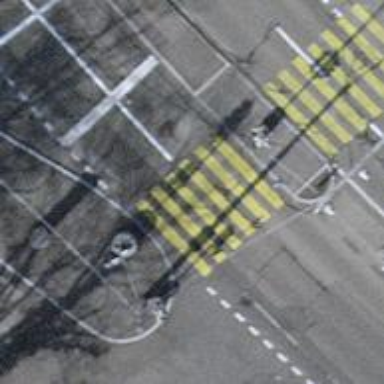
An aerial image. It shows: Kerb barrier.